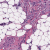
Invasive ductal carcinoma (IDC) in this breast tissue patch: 1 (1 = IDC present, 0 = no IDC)